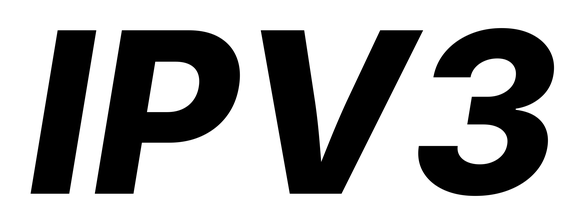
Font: Inter-Italic_ExtraBold_Italic